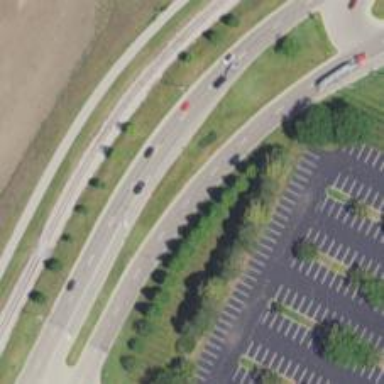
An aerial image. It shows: Trunk highway.